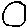
Label: circle